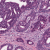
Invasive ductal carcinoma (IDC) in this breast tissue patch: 0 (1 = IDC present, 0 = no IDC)